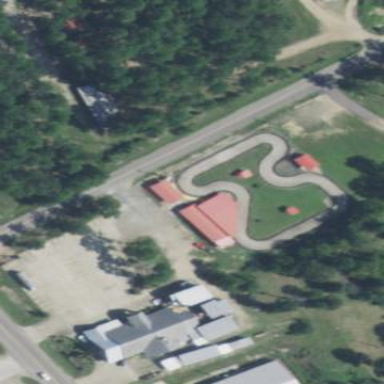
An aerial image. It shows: Paved raceway designed for motor sports.